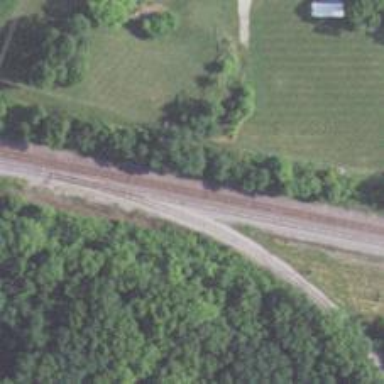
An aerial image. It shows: Railway track.